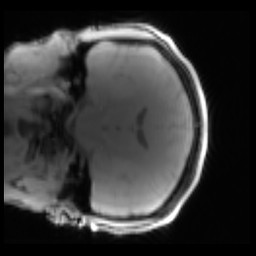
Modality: PDw
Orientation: coronal
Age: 25
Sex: male
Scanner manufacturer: siemens
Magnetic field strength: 3 T
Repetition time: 0.25 s
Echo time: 0.00103 s